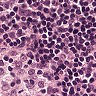
Metastatic tissue present: no